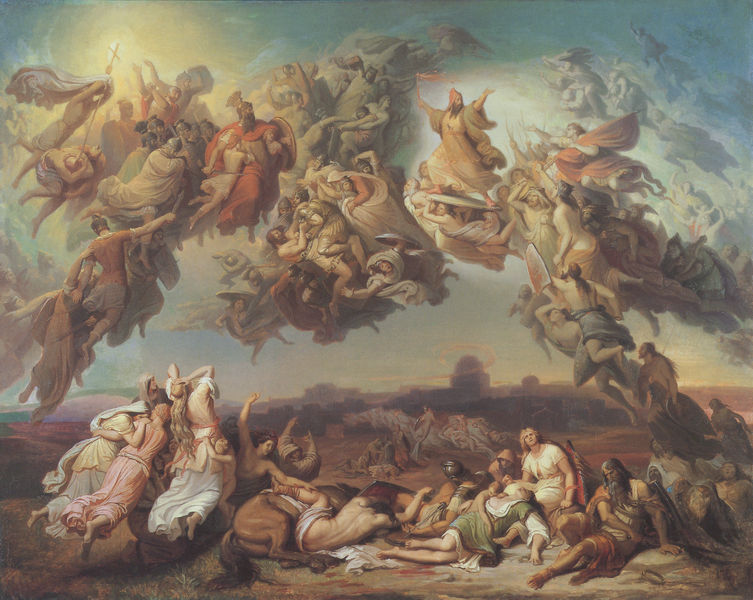
Titel: Die Hunnenschlacht
Künstler: Wilhelm von Kaulbach
Standort: Stuttgart
Institution: Staatsgalerie
Schlagwörter: blau, feuer, flügel, gemälde, gott, gruppe, himmel, kampf, lendenschurz, mann, nackt, umhang, weiß, wolken, frauen, gelb, grün, landschaft, menschen, ocker, sitzen, stadt, abend, braun, brust, busen, grau, haar, licht, männer, nacht, orange, pastell, rücken, schwarz, türkis, ölbild, gebäude, gras, rot, tier, tiere, weg, wolke, beige, blond, gelage, architektur, barock, bibel, entsetzen, kleidung, leiche, leinen, rache, stehen, tod, tragen, trauer, bild, öl, ebene, erde, ferne, horizont, häuser, sonne, boden, gewand, gold, haare, mantel, gewänder, fliegen, pferd, pferde, reiter, turm, engel, federbusch, liegen, umrisse, stab, fahne, fels, wüst, wüste, öde, figuren, kuppel, angst, krieg, schlacht, weltende, könig, weiblich, wandmalerei, faltenwurf, nackte, entblößt, fallen, silouette, geheimnisvoll, leuchten, schimmer, leiber, schild, mond, belichtung, berlin, blut, antike, krank, kreuz, moschee, religion, dom, strahlen, einöde, flug, schweben, schwert, leichen, tote, dynamik, getümmel, offenbarung, staub, leinwand, helm, menschenmenge, orgie, rüstung, schein, verzweiflung, runge, schoss, verschwommen, männlich, nimbus, christus, antik, apokalypse, christlich, elend, götter, jüngstes gericht, krankheit, zeus, karg, olymp, fall, krieger, sturz, kaulbach, historienmalerei, unkraut, aussen, erscheinung, kreuzzug, auffahrt, könige, heilige, opfer, fresko, jupiter, erleuchtung, symbolik, kreislauf, heilig, beweinung, israel, gefallene, hirten, jenseits, mars, biblisch, fackel, perser, sakral, sieger, christentum, preussen, gefallen, fresco, auferstehung, aufstieg, purpur, erlösung, himmelfahrt, klassizistisch, aufstrebend, tiepolo, barrock, schilde, apotheose, aufsteigen, christ, katholisch, kreuzstab, wunder, jungfrauen, aufschauen, exotismus, weltuntergang, heerscharen, himmlisch, flugverkehr, paulus, illusionismus, mächte, verkünder, jüngster tag, märthyrer, apokalyptisch, körpe, verwüstet, mänge, aufersethungerscheinung, auserwähltes volk, brge, ende der welt, himmelsschlacht, jerusalem, rächer, wergfe3